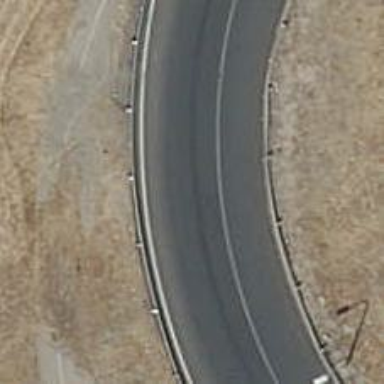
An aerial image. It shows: Motorway link.